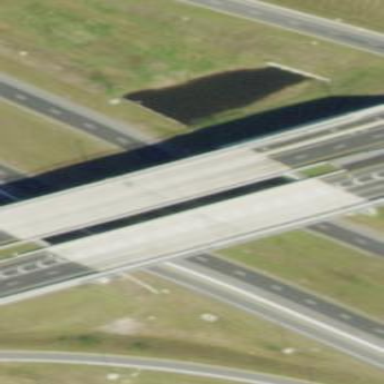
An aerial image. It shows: Man-made bridge.